Question: I have a situation where I need to 'JOIN' and inner query from a products database, grouping items by name and then using the name column to perform the join, thus:
'''
SELECT p.*, p3.variants, sl.id, l.name as locationName FROM products p
LEFT JOIN (SELECT item, count(DISTINCT id) as variants FROM products GROUP BY item) p3
ON p3.item = p.item
LEFT JOIN stockLevels sl ON sl.id=p.id
LEFT JOIN locations l ON l.id=sl.stockLocation AND l.showStock='1'
WHERE p.id='10459' GROUP BY p.id
'''
Having messed around with the order of 'JOIN' and the query itself, I have determined that having this inner table being created first and performing the first required join makes a difference to the speed of the query, but the inner join '(SELECT item, count(DISTINCT id) as variants FROM products GROUP BY item)' is giving (at present) 7034 rows, which is needless as only about 5 are required.
If I modify the inner join to:
'''
(SELECT item, count(DISTINCT id) as variants
FROM products *WHERE item LIKE '%SOME VALUE%'* GROUP BY item)
'''
This obviously reduces the number of rows returned by that inner join, and it is roughly twice as fast.
But, I can't do this as I don't have a known value to use for the inner 'where' clause.
Is there any way I can bring the results from the outer table into the inner and produce an inner query that references the outer, ie:
'''
SELECT p.*, p3.variants, sl.id, l.name as locationName FROM products p
LEFT JOIN (SELECT item, count(DISTINCT id) as variants
FROM products *WHERE item LIKE p.item * GROUP BY item) p3 << New Where Clause
ON p3.item = p.item
LEFT JOIN stockLevels sl ON sl.id=p.id
LEFT JOIN locations l ON l.id=sl.stockLocation AND l.showStock='1'
WHERE p.id='10459' GROUP BY p.id
'''
I know that what I have written above won't work, and understand why, but is there a way I could achieve something on these lines?
With the number of records in my database at the moment, this actually isn't an issue, the data is returned very quickly, but I can imagine that in time, when the data grows, it could be.
Note, I did look at making a 'parentId' integer column, instead of grouping by the FullText 'item' but there are lots of other issues within my application, and it didn't seem to speed the query up anyway, for the same reasons as listed above, the inner still had to return all rows
Also Note, this is MySQL
If it helps at all here's the output from 'EXPLAIN'

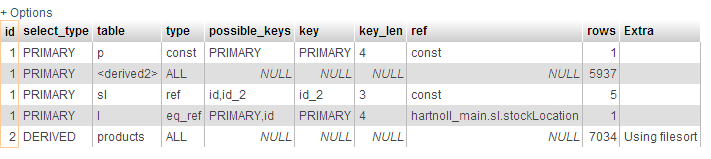
Answer: If only 5 are required, just do it the classic way:
'''
SELECT
p.*,
p3.variants,
sl.id,
l.name as locationName,
(SELECT count(DISTINCT id)
FROM products
WHERE item LIKE p.item GROUP BY item) total
FROM products p
LEFT JOIN stockLevels sl
ON sl.id=p.id
LEFT JOIN locations l
ON l.id=sl.stockLocation AND l.showStock='1'
WHERE p.id='10459' GROUP BY p.id
'''
Here you can access the parent table.